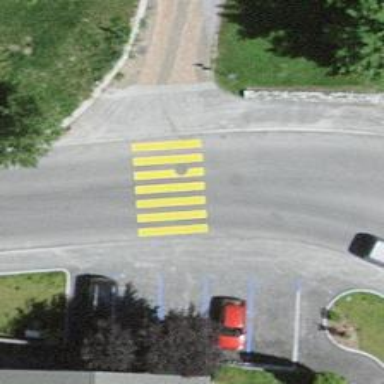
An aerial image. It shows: Marked crossing on footway.